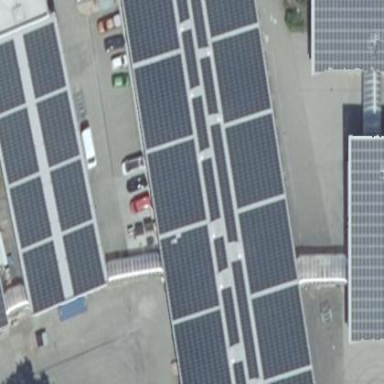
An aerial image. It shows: Building equipped with solar power generator using photovoltaic technology.